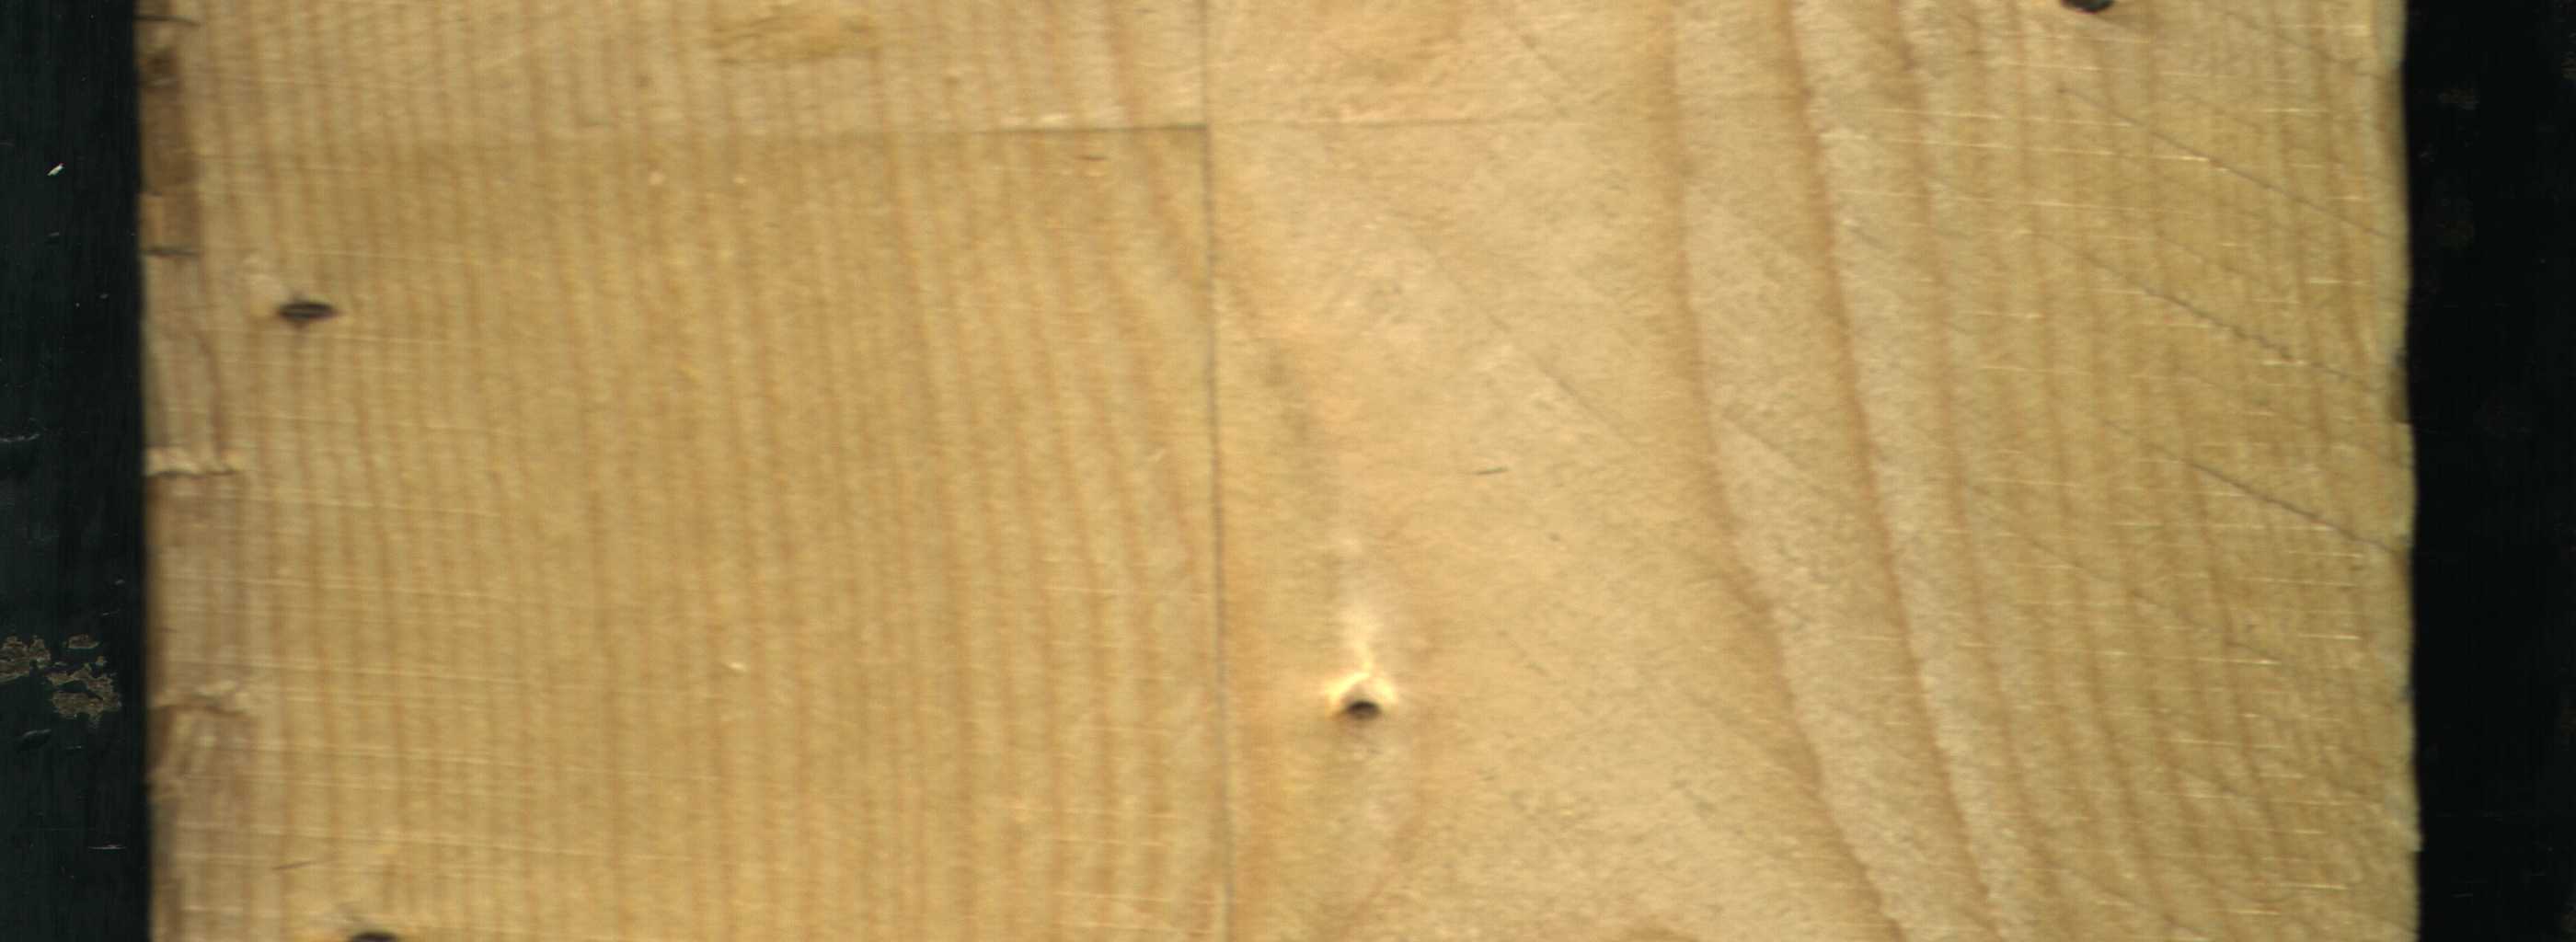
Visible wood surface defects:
Dead_Knot
Dead_Knot
Dead_Knot
Dead_Knot